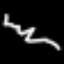
Label: squiggle